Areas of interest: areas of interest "Shaoyang Wugang Airport"
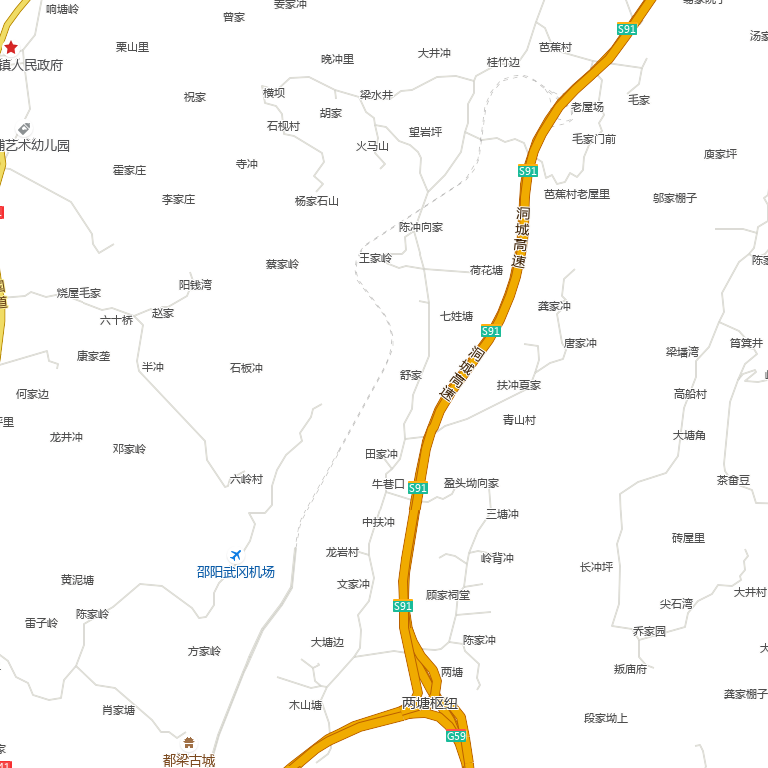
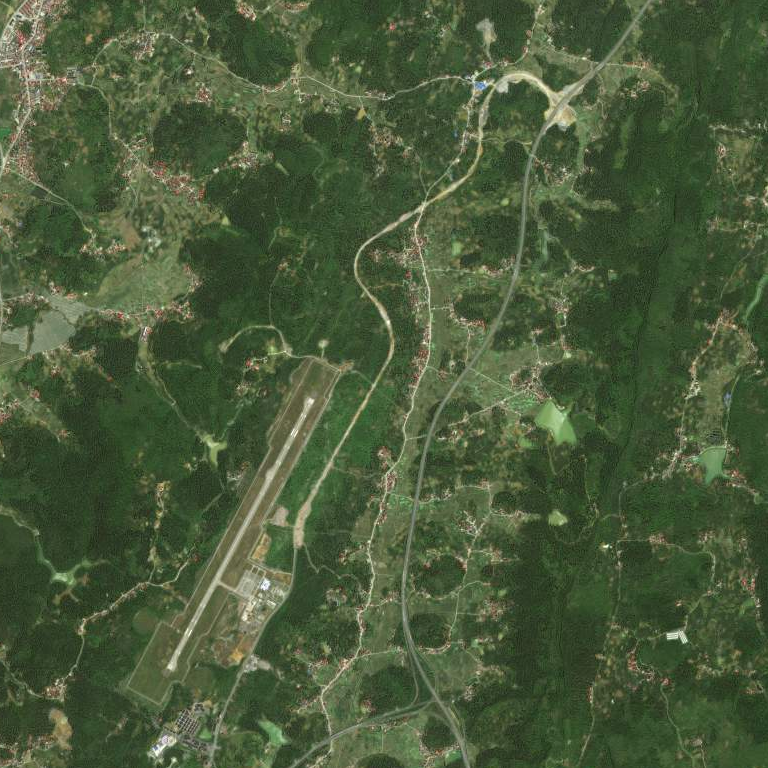